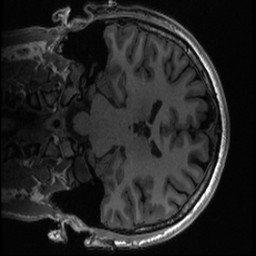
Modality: T1w
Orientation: coronal
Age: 25
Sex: male